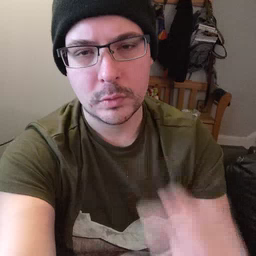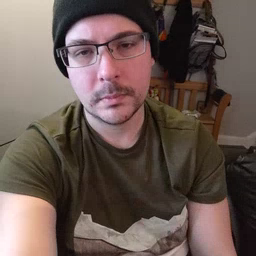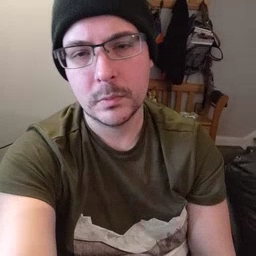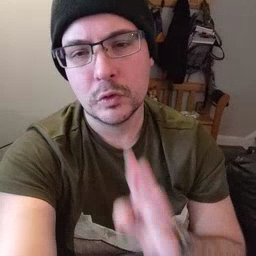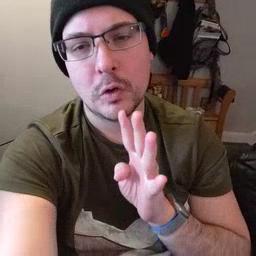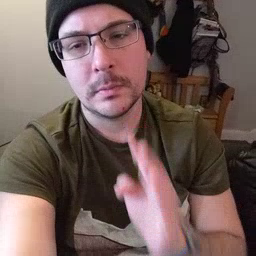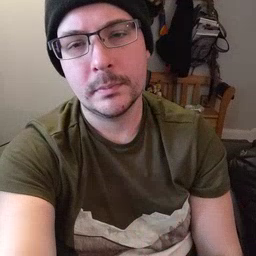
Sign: talk